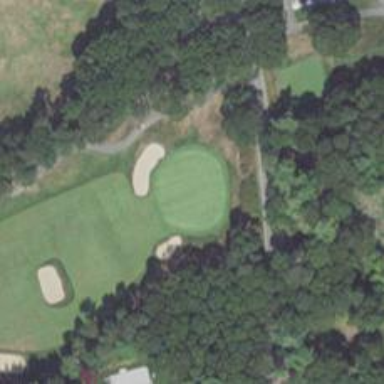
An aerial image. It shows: Golf hole.